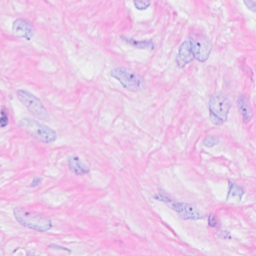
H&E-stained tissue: Breast